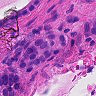
Metastatic tissue present: yes